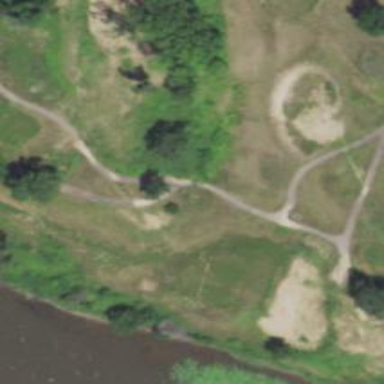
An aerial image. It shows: Pathway for golfing.